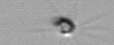
Label: Calciopappus